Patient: sex F, age 57
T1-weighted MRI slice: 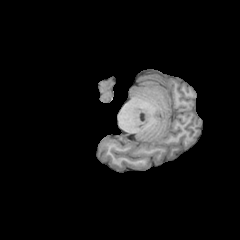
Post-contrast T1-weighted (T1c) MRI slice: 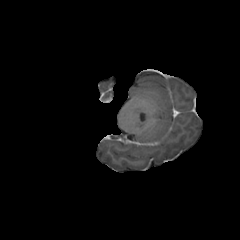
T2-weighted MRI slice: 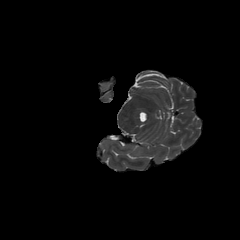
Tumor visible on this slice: no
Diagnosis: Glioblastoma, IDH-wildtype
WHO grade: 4